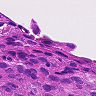
Metastatic tissue present: yes